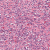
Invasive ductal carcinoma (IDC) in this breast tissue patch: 1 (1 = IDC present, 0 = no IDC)